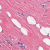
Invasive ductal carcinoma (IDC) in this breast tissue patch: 0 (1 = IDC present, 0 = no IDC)